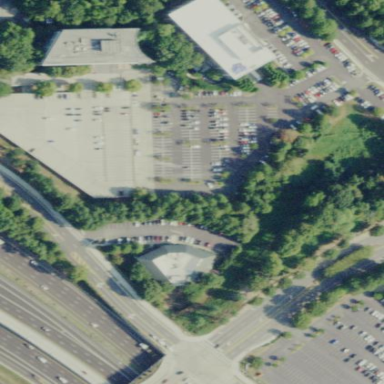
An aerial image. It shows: Multi-storey parking building.